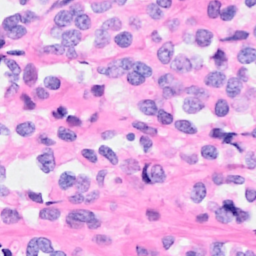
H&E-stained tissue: Breast